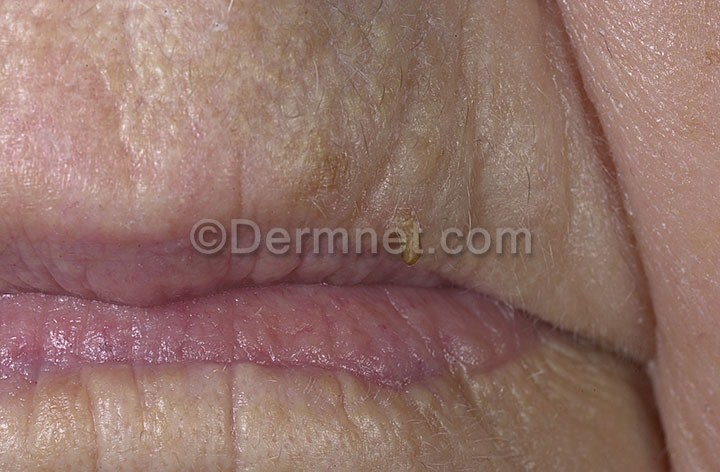
Disease: Actinic Keratosis Basal Cell Carcinoma and other Malignant Lesions